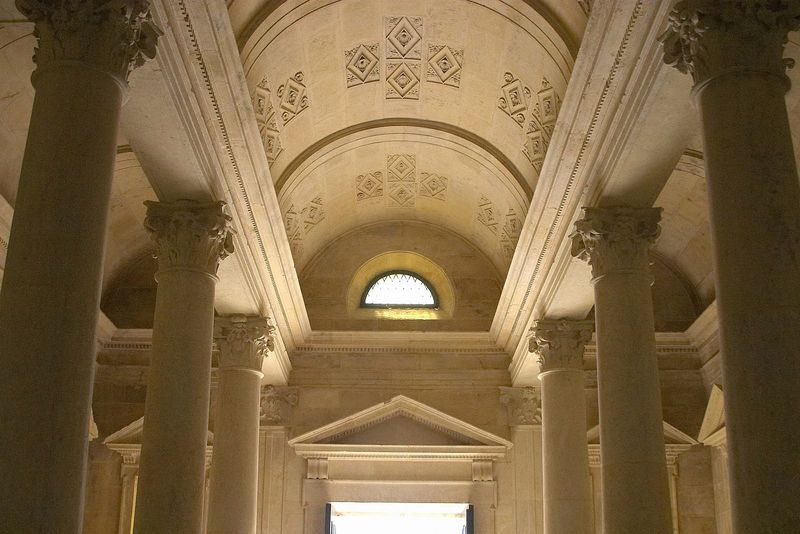
Titel: Kapelle, Capela de Nossa Senhora da Conceicao, in Tomar
Standort: Tomar, Capela de Nossa Senhora da Conceicao (EU - P - Ribatejo)
Schlagwörter: dreieck, ausschnitt, fenster, hell, licht, marmor, säule, säulen, tür, weiss, dach, muster, ornament, architektur, stein, innenraum, kirche, decke, klassizismus, bogen, giebel, rundbogen, verzierung, halle, foto, fotografie, gewölbe, antike, eckig, kapitell, fries, dreiecksgiebel, portal, raute, sims, gesims, kapelle, korinth, dorisch, korinthisch, klassisch, säulengang, säile, tonnengewölbe, tunnelgewölbe, hufeisen, seitenschiffe, längsschiff, halbbogen, anitke, xyc, johaniter